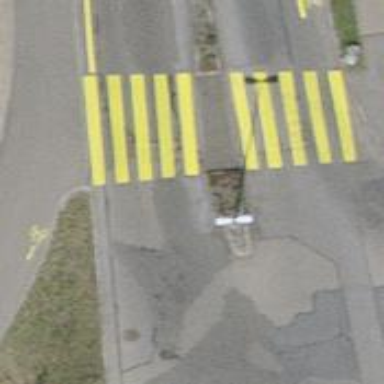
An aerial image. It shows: Marked zebra crossing with island.